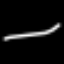
Label: line